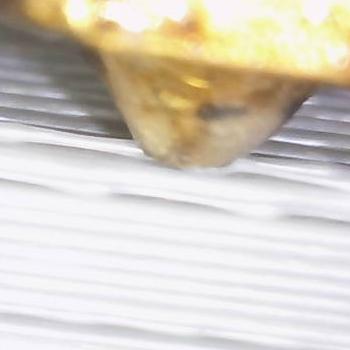
Flow rate: 33%